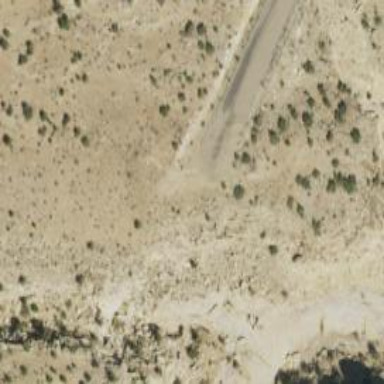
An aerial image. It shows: Escape road.